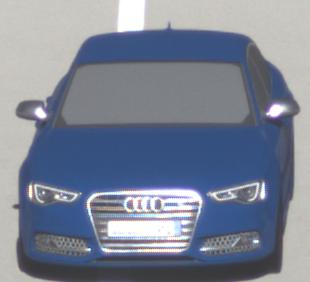
Make: Audi
Model: S5
Detailed model: F5
Model produced from: 2016
Model produced until: 2019
Doors: 2
Color: blue
Road condition: dry road
Daytime: morning or afternoon
Contrast: high contrast